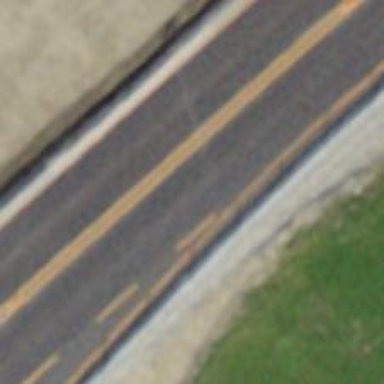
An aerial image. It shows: Asphalt motorway categorized as trunk road.